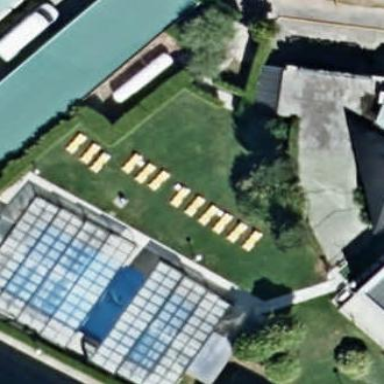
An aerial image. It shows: Swimming pool located in leisure land.